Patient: sex F, age 78
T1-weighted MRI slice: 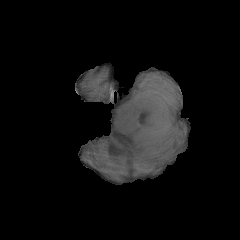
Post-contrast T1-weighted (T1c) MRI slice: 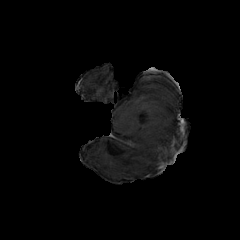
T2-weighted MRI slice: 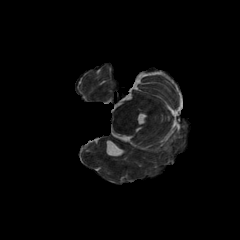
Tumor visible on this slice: no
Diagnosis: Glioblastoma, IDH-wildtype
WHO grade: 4